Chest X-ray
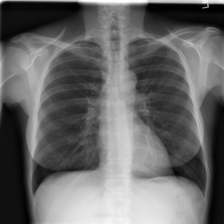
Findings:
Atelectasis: negative
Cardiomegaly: negative
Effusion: negative
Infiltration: negative
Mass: positive
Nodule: negative
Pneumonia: negative
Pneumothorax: negative
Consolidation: negative
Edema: negative
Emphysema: negative
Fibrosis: negative
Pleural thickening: negative
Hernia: negative